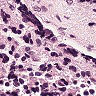
Metastatic tissue present: no